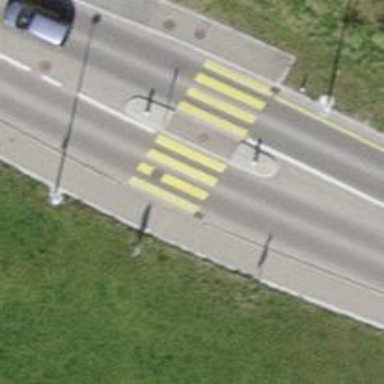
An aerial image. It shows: Marked crossing with pedestrian island.